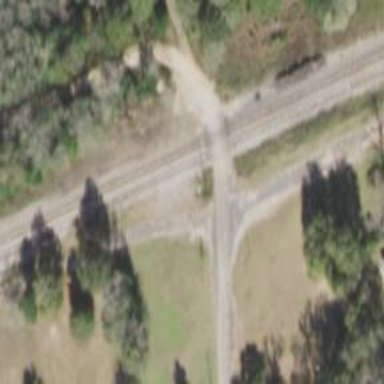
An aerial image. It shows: Railway level crossing.